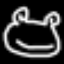
Label: frog